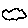
Label: cloud